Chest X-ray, PA view. Patient: 50 years old, sex F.
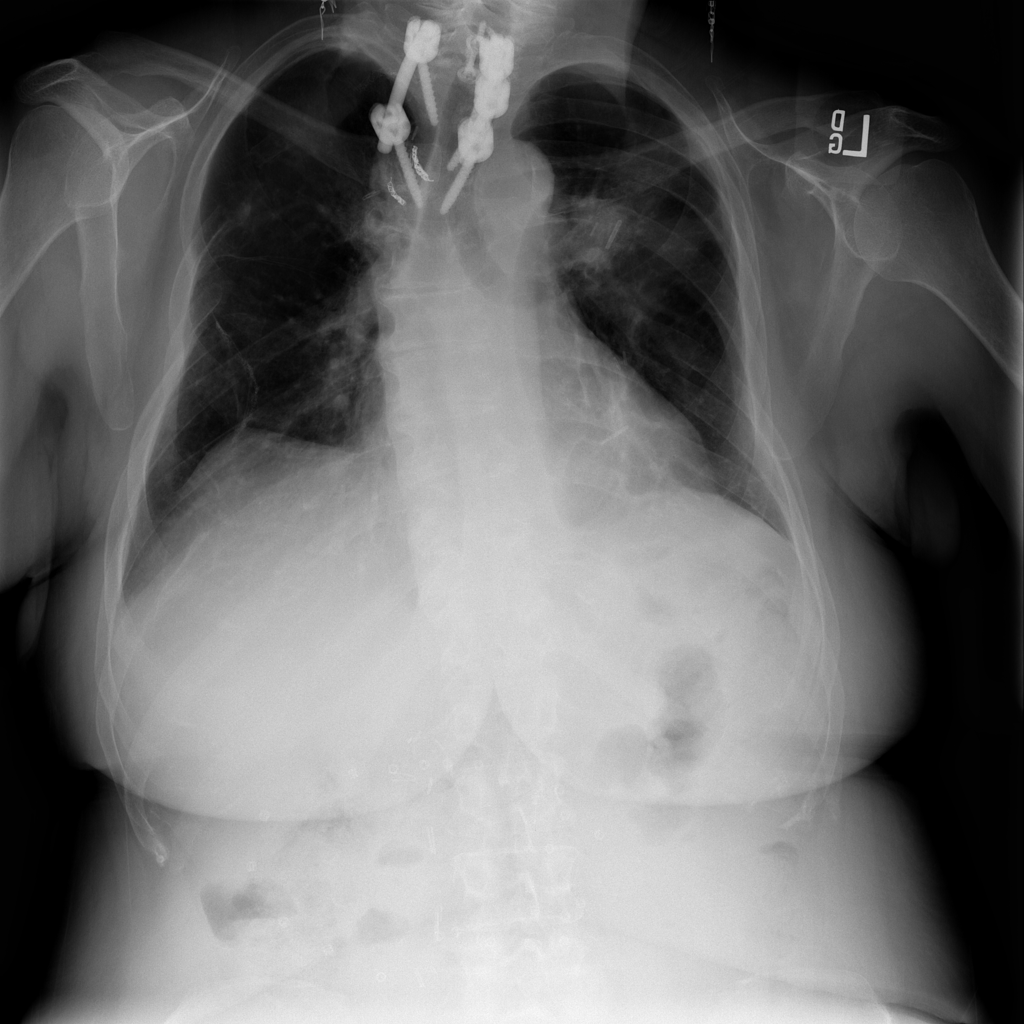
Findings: Nodule